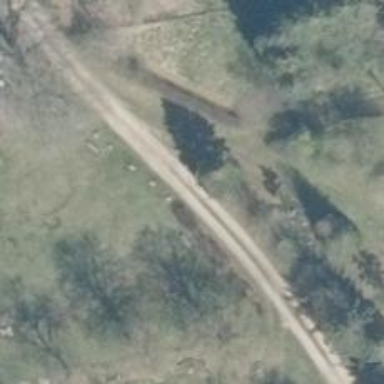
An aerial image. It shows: Driveway.